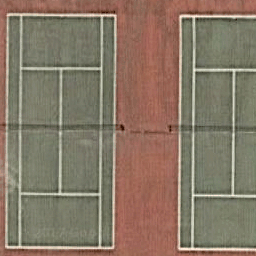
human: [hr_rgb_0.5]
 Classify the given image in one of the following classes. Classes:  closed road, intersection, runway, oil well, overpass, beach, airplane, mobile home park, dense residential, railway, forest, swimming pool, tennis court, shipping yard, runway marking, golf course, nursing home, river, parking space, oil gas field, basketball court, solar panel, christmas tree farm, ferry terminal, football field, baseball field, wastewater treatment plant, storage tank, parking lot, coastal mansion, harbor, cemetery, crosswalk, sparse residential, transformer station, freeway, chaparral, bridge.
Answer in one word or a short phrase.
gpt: tennis court